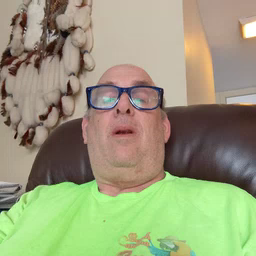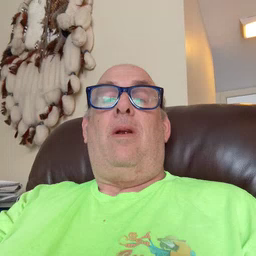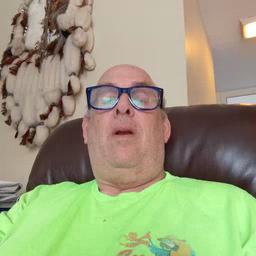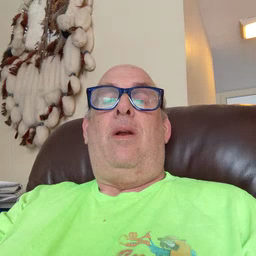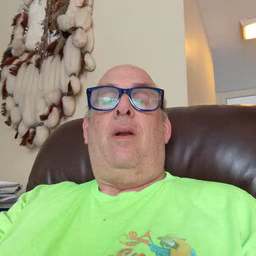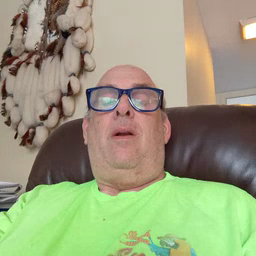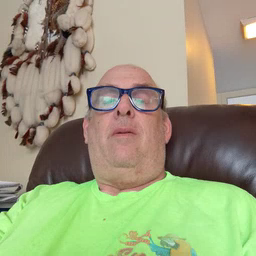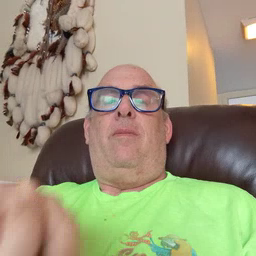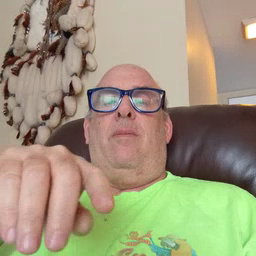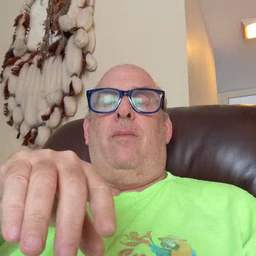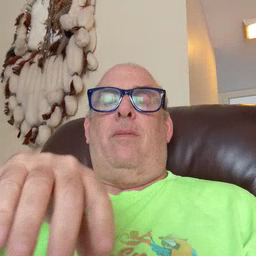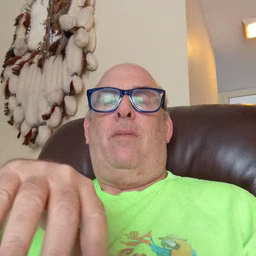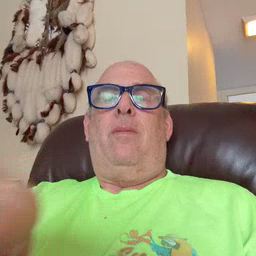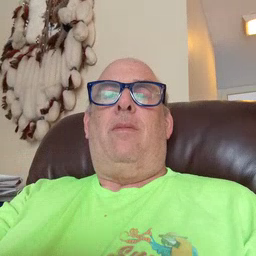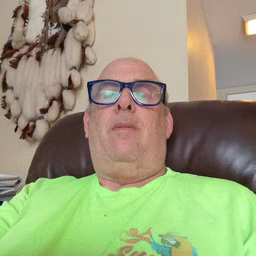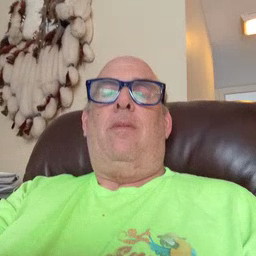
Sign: vacuum